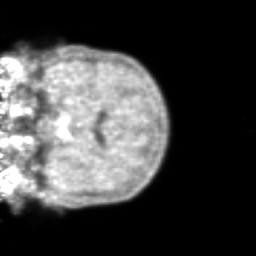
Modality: PET
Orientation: coronal
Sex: female
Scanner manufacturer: ge